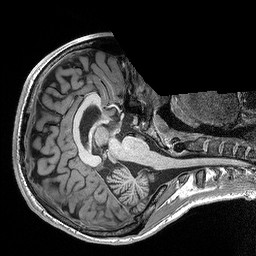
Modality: T1w
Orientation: axial
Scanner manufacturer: siemens
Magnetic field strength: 3 T
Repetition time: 2.3 s